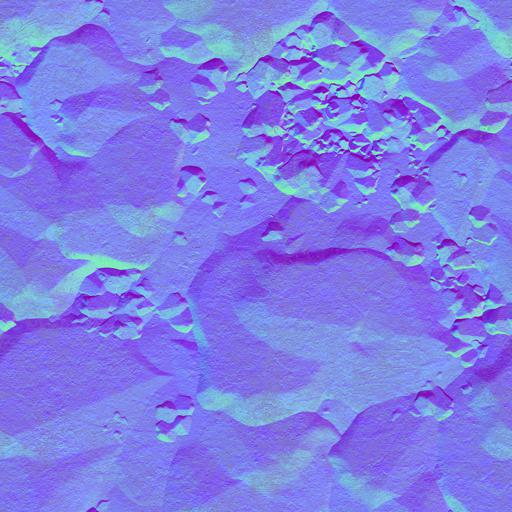
cliff desert dust mountain red rock stone